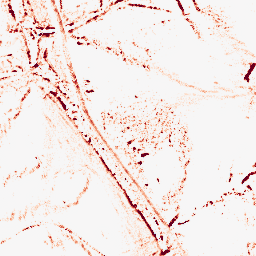
Category: morphological
Decomposition family: morphological_diamond
Decomposition parameters: operation: opening
radius: 3
Upsampling method: bicubic_3x
Upsampling parameters: scale: 3
Upsampling scale: 3